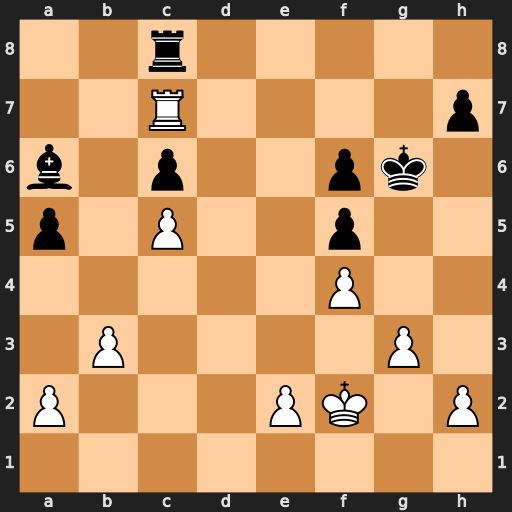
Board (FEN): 2r5/2R4p/b1p2pk1/p1P2p2/5P2/1P4P1/P3PK1P/8
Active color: w
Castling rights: -
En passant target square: -
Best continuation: Ra7 Bb5 a4 Bxa4 bxa4